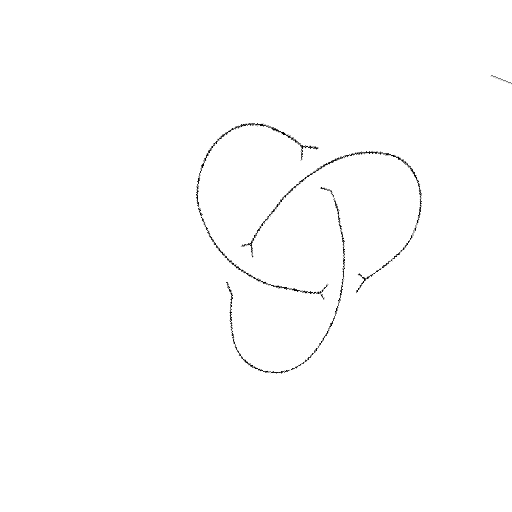
Crossing number: 3